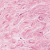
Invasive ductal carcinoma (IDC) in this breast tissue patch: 0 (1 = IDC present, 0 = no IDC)